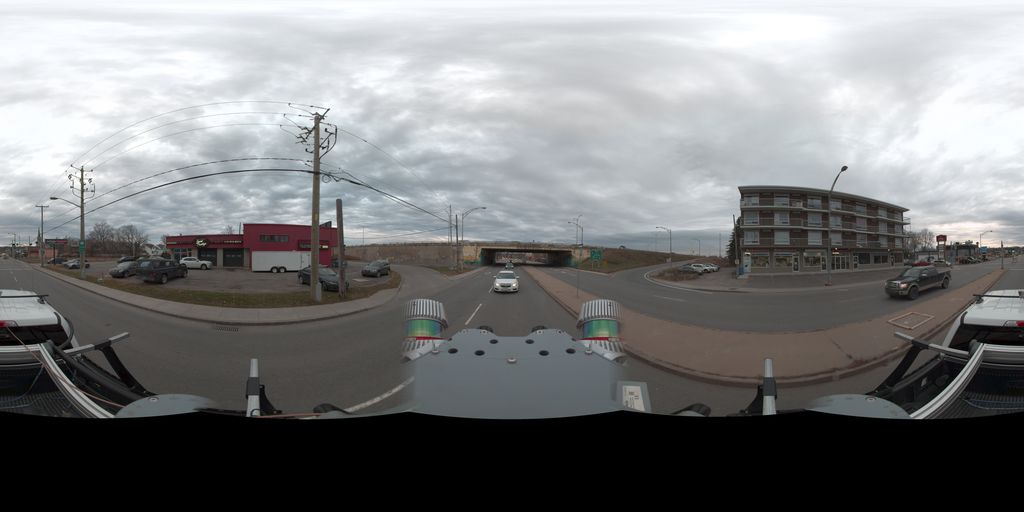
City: quebec_city